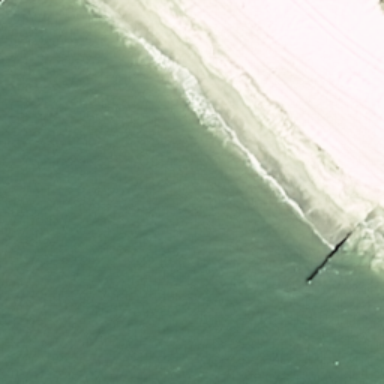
This is a beach with green-blue sea and sands .